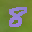
Label: 8